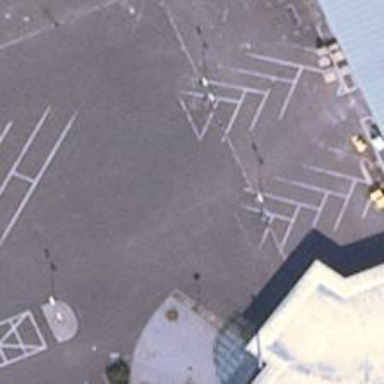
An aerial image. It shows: Road serving as parking aisle.